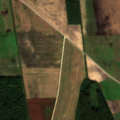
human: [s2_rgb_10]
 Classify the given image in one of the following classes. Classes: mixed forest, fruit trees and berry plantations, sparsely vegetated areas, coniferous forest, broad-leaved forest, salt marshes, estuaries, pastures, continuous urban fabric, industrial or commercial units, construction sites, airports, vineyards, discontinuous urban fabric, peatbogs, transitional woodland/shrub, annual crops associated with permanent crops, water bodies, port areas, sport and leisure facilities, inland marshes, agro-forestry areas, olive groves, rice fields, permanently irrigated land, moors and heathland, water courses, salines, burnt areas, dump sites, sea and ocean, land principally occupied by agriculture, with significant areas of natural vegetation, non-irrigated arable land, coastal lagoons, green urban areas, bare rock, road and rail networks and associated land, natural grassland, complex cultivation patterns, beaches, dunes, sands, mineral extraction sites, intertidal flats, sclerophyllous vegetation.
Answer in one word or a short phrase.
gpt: non-irrigated arable land, fruit trees and berry plantations, pastures, broad-leaved forest